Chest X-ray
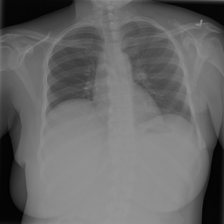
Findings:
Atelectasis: negative
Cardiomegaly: negative
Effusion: negative
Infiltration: negative
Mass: negative
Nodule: negative
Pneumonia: negative
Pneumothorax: negative
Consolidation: negative
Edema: negative
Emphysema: negative
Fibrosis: negative
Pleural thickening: negative
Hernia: negative